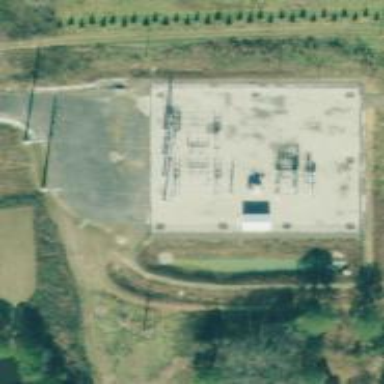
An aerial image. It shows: Distribution level power substation enclosed by fence.